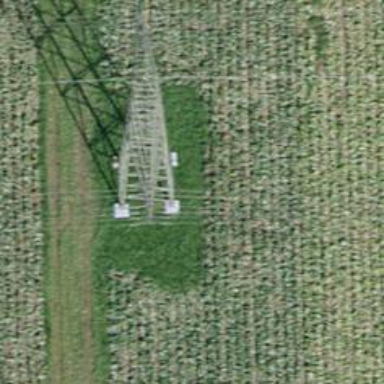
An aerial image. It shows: Power line is depicted.